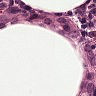
Metastatic tissue present: no